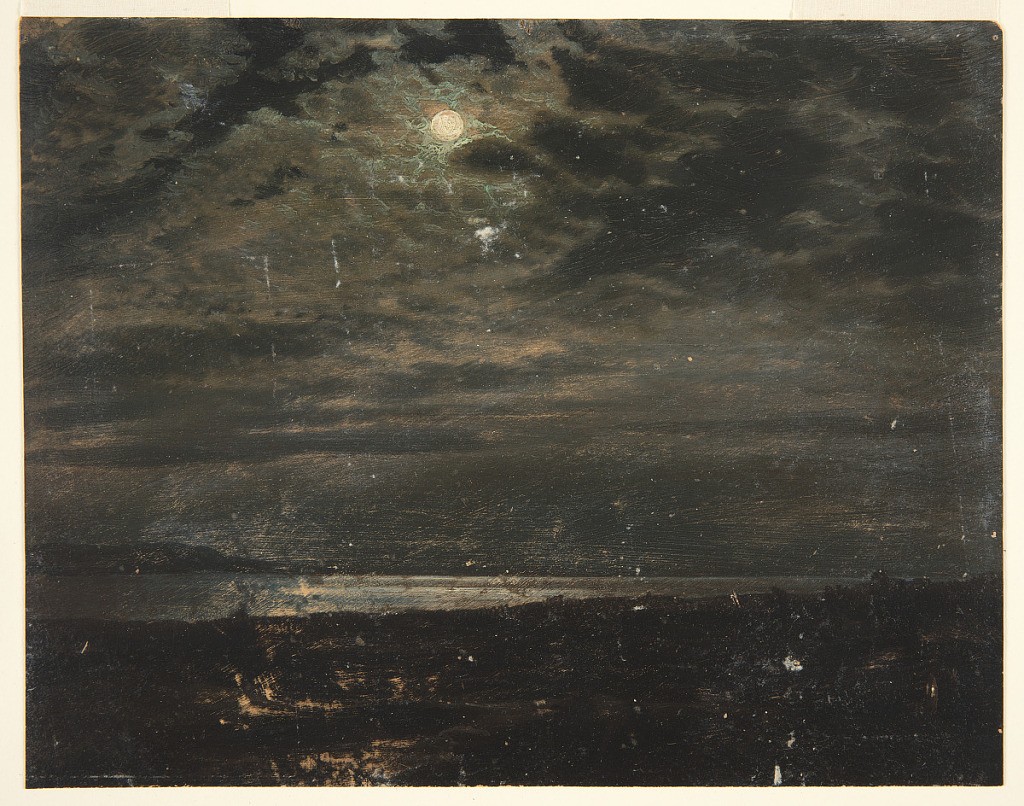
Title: Moonlit Coast, Mt. Desert Island
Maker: Frederic Edwin Church, American, 1826–1900
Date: possibly September 1860
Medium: Oil on paperboard
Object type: Drawing
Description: Landscape sketch showing a view of the full moon illuminating a cloudy night sky above Frenchman's Bay off the coast of Bar Harbor on Mt. Desert Island, Maine. In the foreground, dark and shrouded terrain descends slightly to the left as it extends into the middle distance, where the bay brightly reflects the moon's silver light. In the background at left, the tapering point of Schoodic Peninsula is visible at left. Above, bands of puffy clouds luminously glow as they are backlit by the full moon.